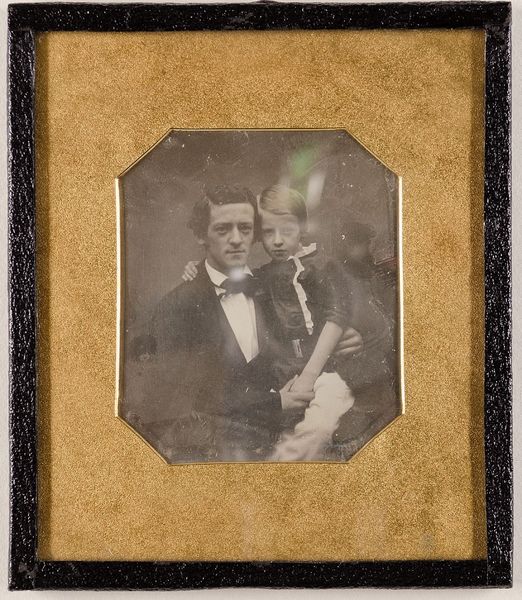
Titel: Unbekannter Vater mit seinem Sohn
Standort: Hamburg
Institution: Museum für Kunst und Gewerbe Hamburg
Schlagwörter: mann, figur, vater, junge, foto, fotografie, photographie, doppelbildnis, doppelportrait, photo, sohn, lichtbild, daguerreotypie, bildwerke, angewandte und bildende kunst, hessische systematik, porträtfotografie, porträtphotographie, doppelporträt